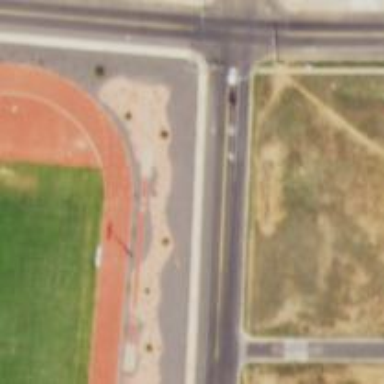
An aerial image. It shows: Athletic track located in leisure land area.